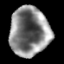
Tissue: lung
Cell type: Endothelial cells
Senescence score: 0.2436
Nuclear area (px): 1898
Mean DAPI intensity: 132.73